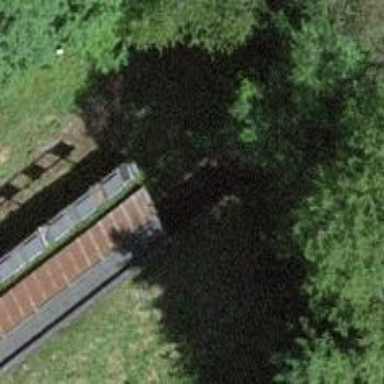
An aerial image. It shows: Retaining wall.